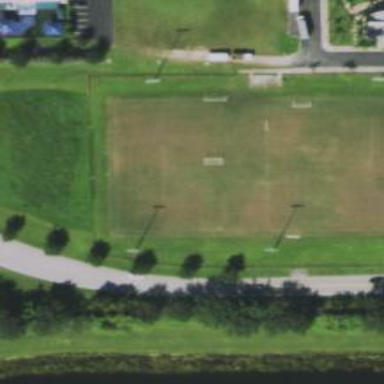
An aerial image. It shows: Soccer pitch for outdoor sports and leisure activities.